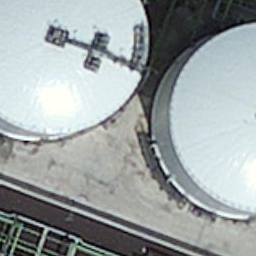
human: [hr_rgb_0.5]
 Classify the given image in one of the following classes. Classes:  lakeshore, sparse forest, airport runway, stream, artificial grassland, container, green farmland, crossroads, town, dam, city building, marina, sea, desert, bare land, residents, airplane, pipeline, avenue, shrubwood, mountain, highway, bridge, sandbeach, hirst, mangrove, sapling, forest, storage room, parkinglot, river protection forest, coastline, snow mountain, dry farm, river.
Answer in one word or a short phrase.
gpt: storage room